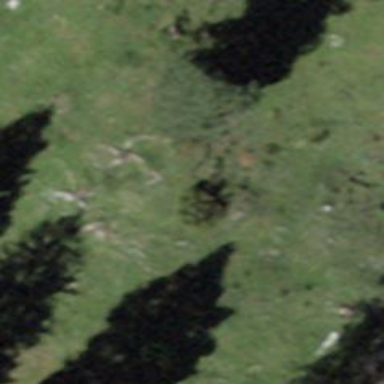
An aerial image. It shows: Evergreen needle-leaved tree.